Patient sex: M
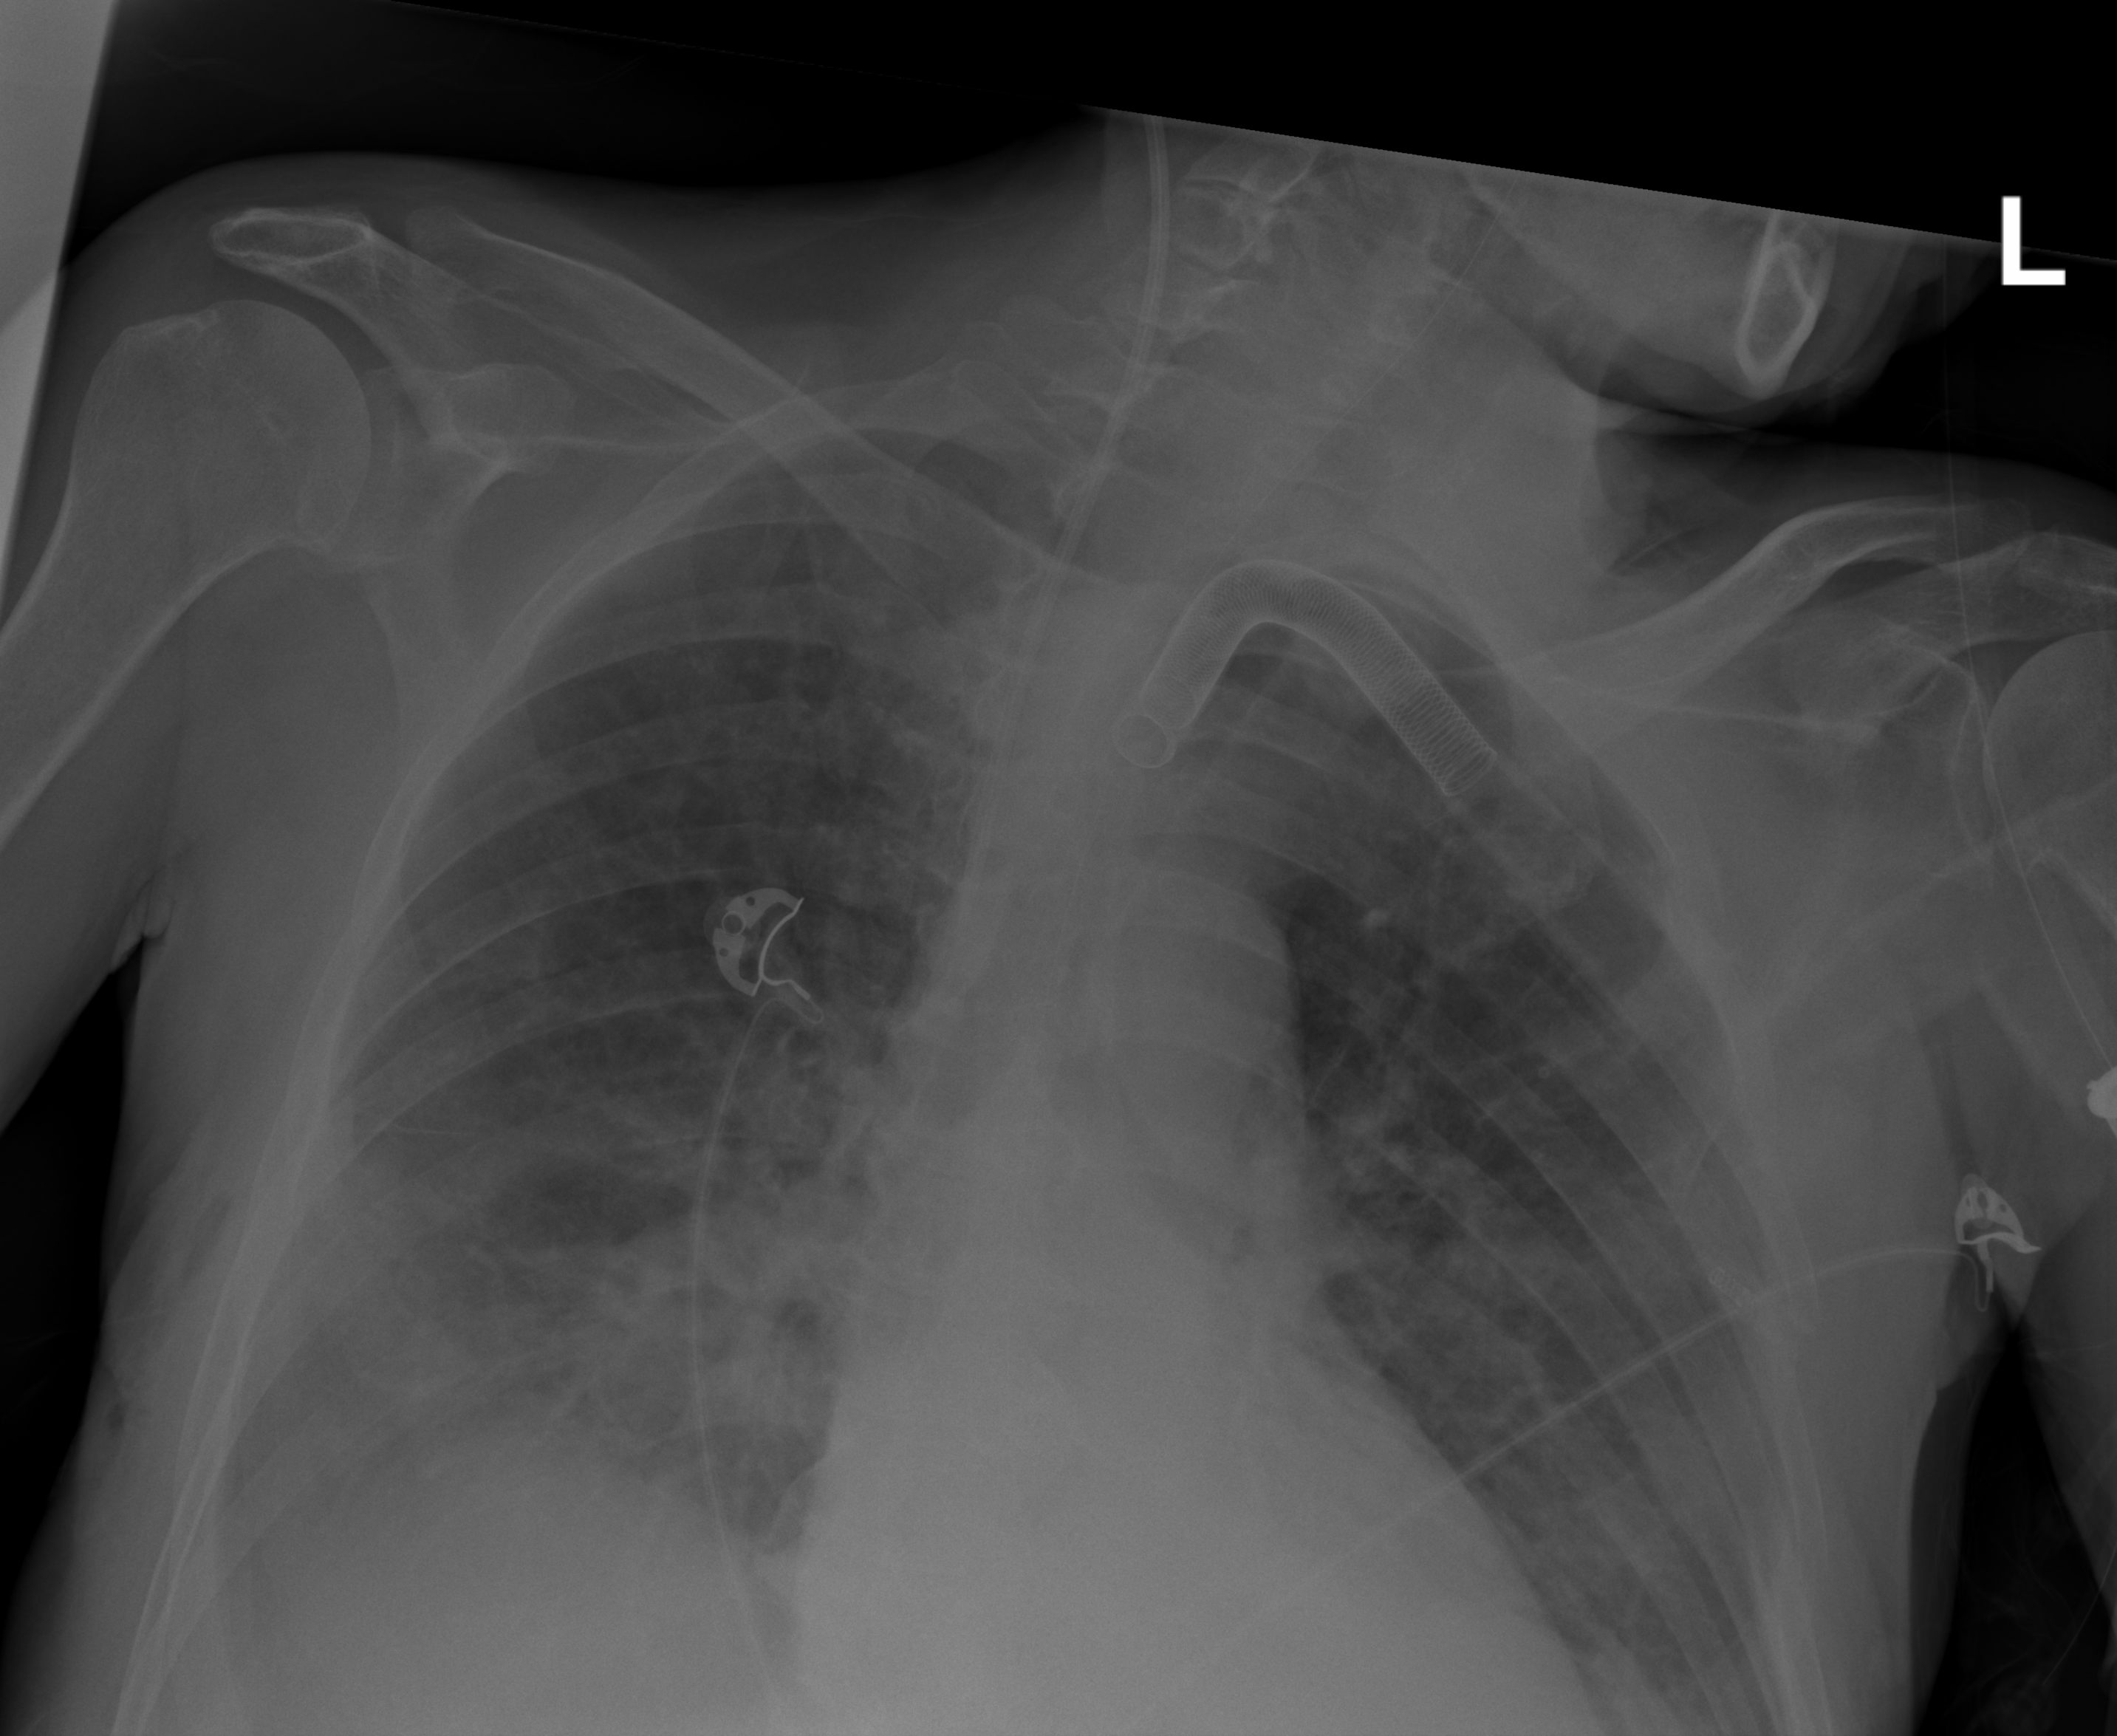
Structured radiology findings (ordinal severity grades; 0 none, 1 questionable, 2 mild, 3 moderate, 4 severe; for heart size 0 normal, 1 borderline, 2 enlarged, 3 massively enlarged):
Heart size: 2
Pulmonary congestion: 2
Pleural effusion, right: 2
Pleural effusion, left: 2
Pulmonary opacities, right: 1
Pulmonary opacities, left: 1
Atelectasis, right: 2
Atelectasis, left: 2